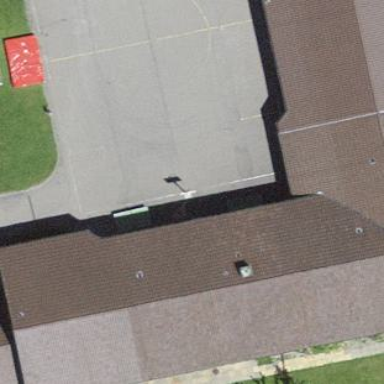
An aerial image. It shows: School building.